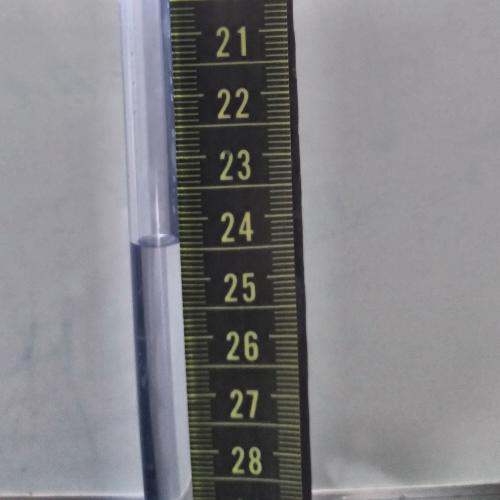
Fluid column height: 24.9 cm